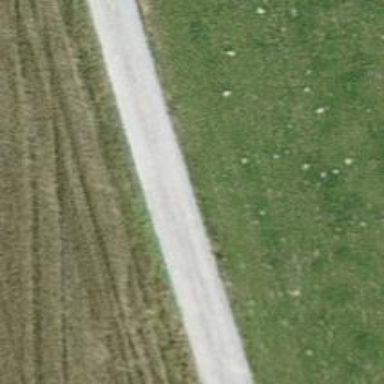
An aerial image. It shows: Gravel service road.